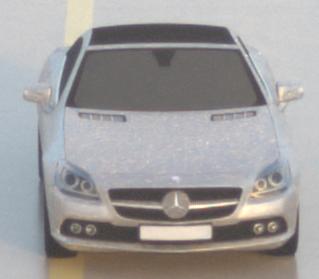
Make: Mercedes-Benz
Model: SLK 200
Detailed model: SLK-Class (172)
Model produced from: 2011/03
Model produced until: 2015/04
Doors: 2
Color: white
Road condition: wet road
Daytime: sunrise or sunset
Contrast: low contrast